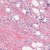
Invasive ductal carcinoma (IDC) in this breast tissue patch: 0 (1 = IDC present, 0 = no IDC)